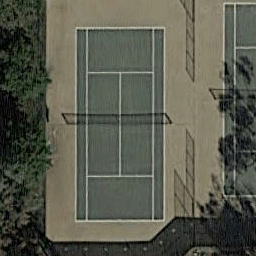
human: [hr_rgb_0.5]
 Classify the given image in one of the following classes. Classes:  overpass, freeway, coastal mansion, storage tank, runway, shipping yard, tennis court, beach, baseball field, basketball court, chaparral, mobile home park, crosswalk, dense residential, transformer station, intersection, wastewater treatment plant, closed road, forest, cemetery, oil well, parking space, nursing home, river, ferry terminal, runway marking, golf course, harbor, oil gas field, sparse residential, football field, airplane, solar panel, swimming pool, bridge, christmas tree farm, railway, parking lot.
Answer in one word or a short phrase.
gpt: tennis court